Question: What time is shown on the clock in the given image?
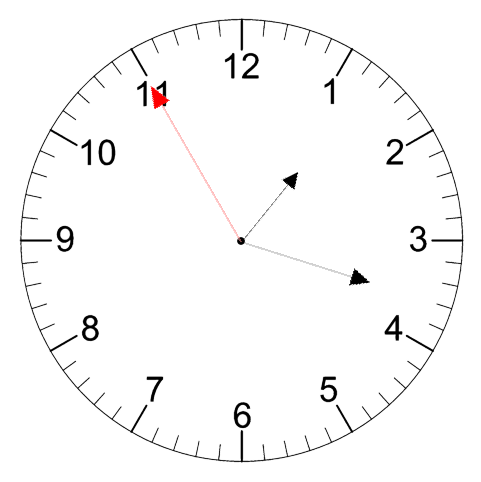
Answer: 01:17:55